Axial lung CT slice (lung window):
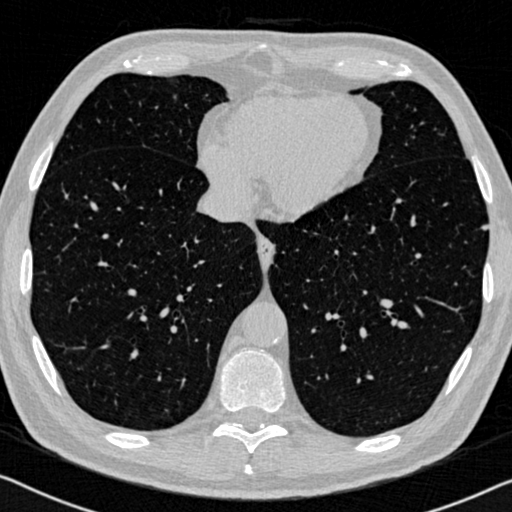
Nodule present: yes
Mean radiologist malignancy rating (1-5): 2.5